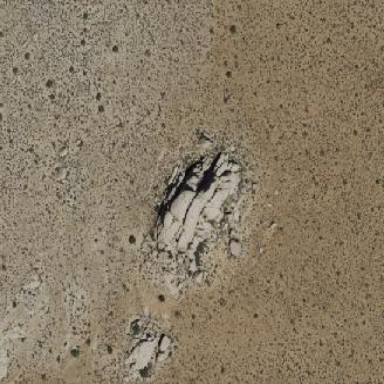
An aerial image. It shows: Landscape dominated by bare rock.